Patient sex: M
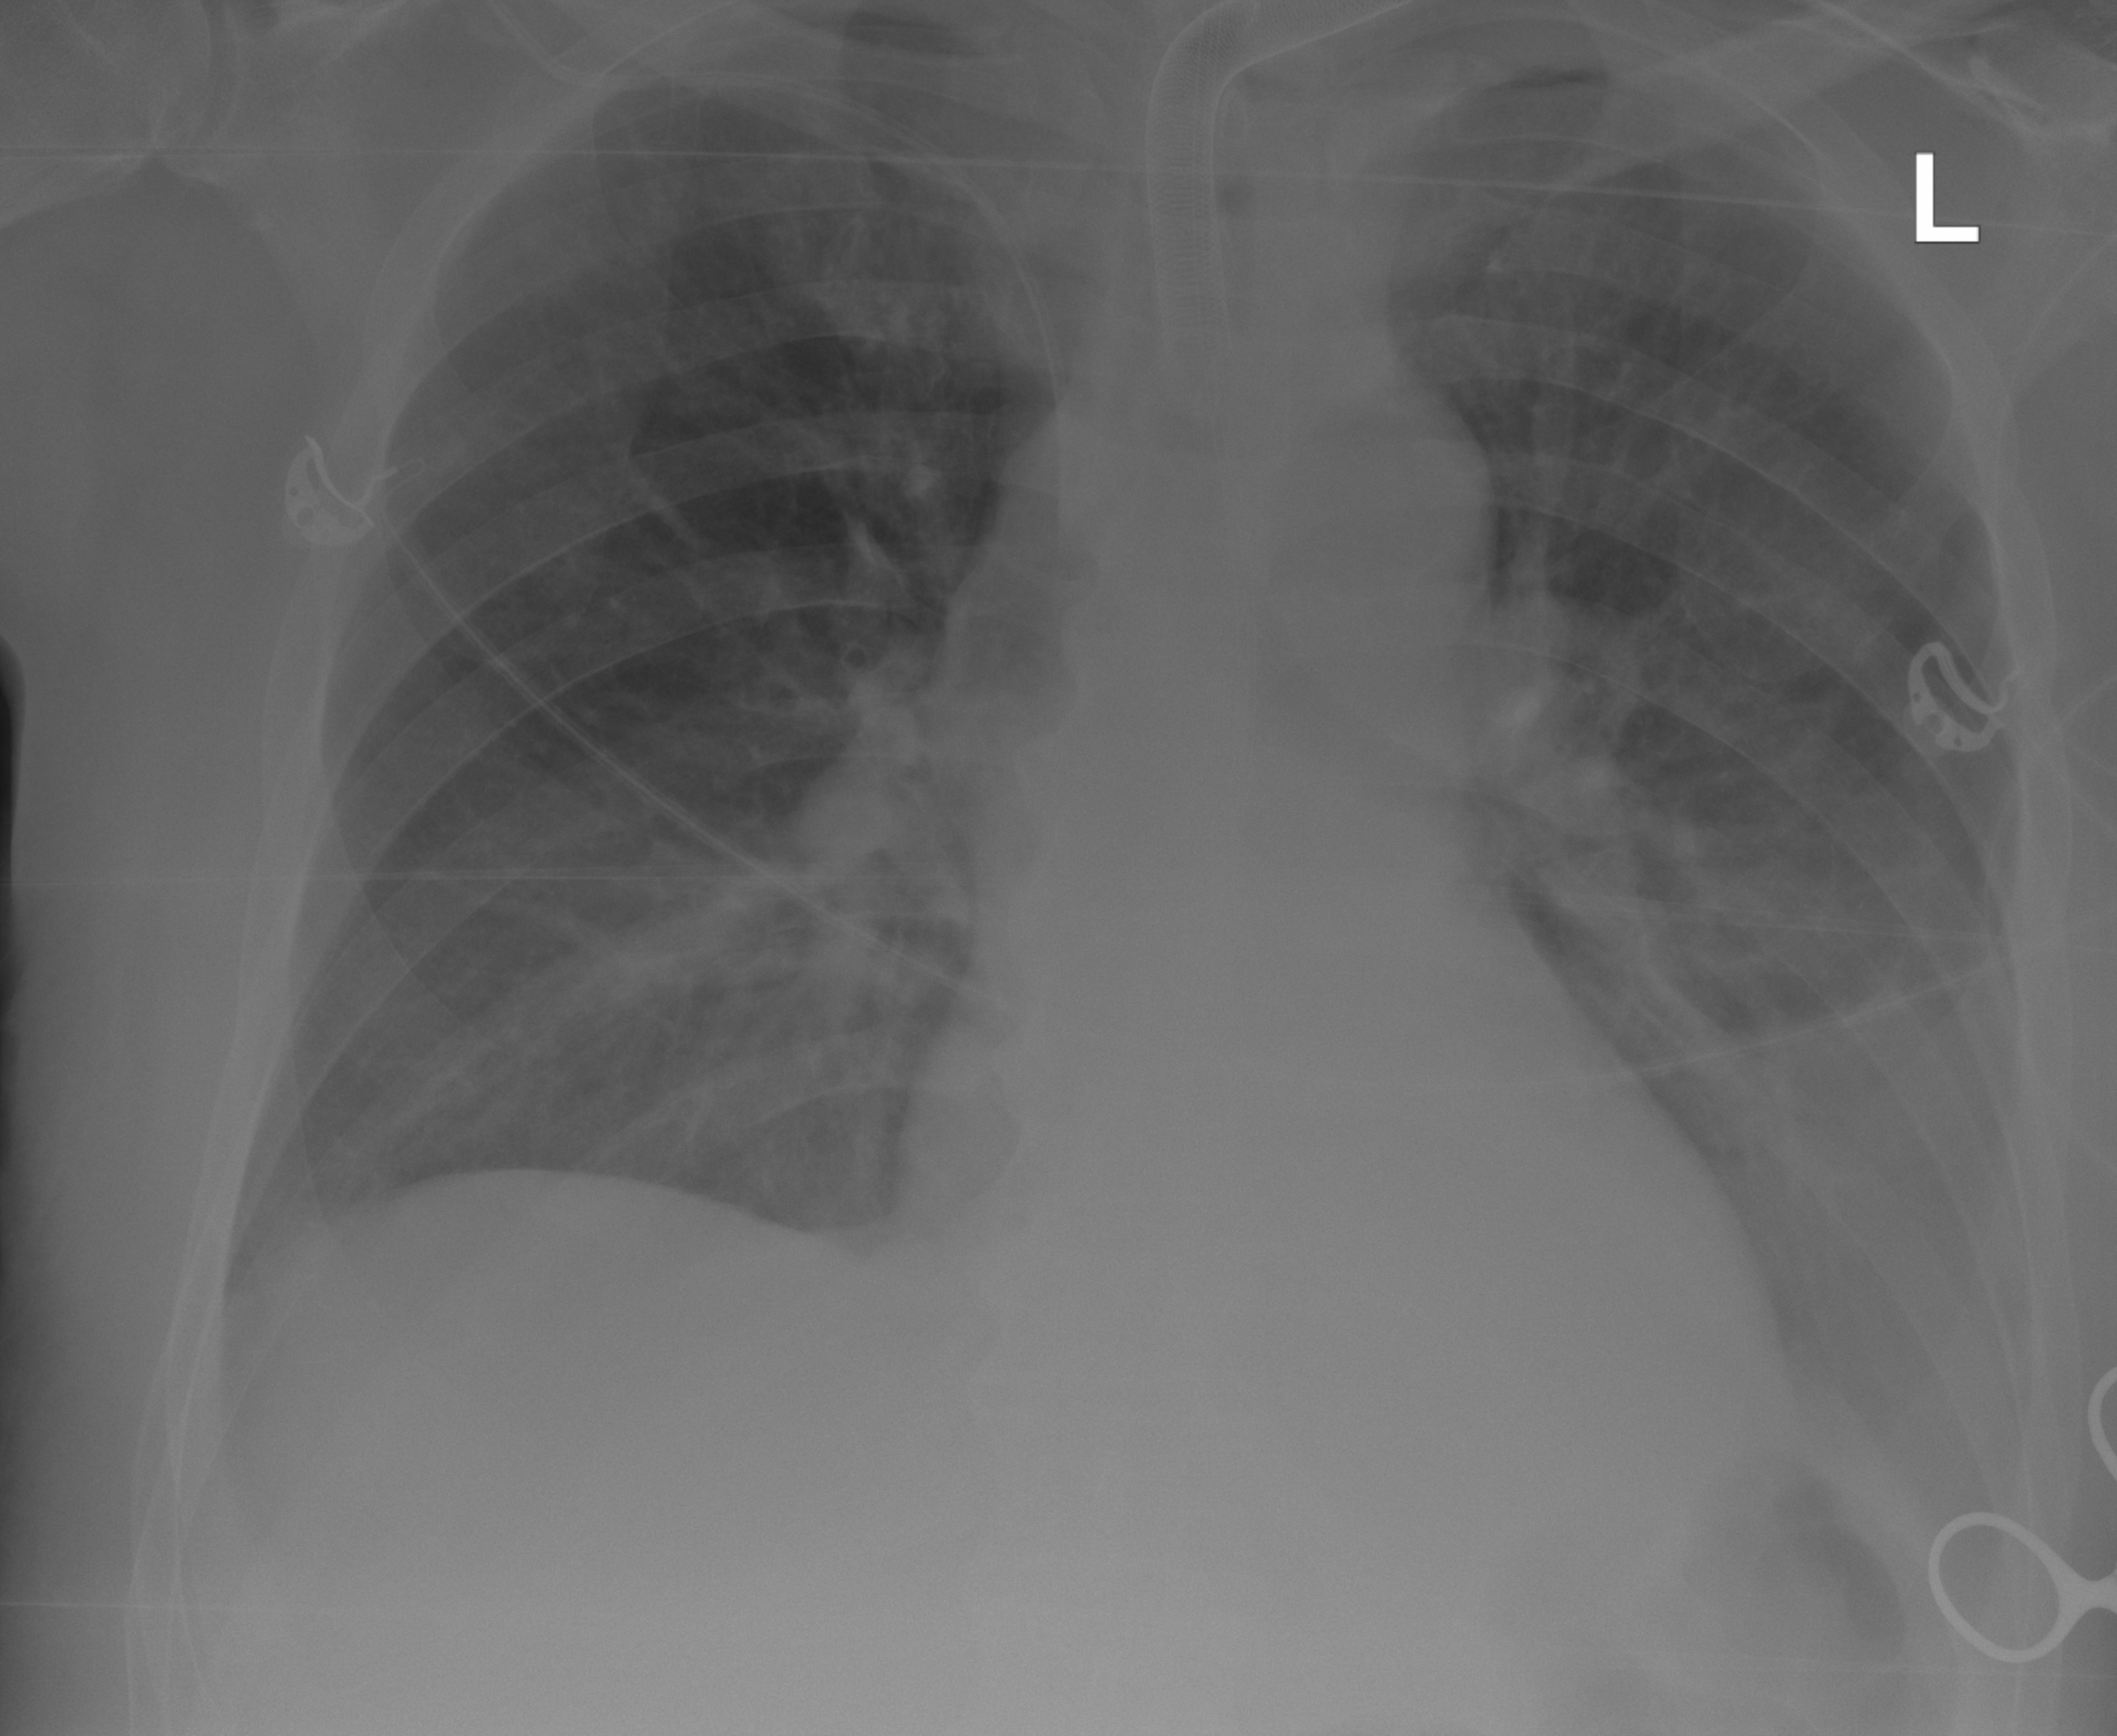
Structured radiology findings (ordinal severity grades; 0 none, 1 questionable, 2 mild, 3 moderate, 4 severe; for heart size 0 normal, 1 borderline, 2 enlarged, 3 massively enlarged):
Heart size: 2
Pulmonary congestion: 2
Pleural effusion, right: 0
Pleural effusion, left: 2
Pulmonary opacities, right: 0
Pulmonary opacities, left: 0
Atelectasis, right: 0
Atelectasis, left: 2